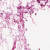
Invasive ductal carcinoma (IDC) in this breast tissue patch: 0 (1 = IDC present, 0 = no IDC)